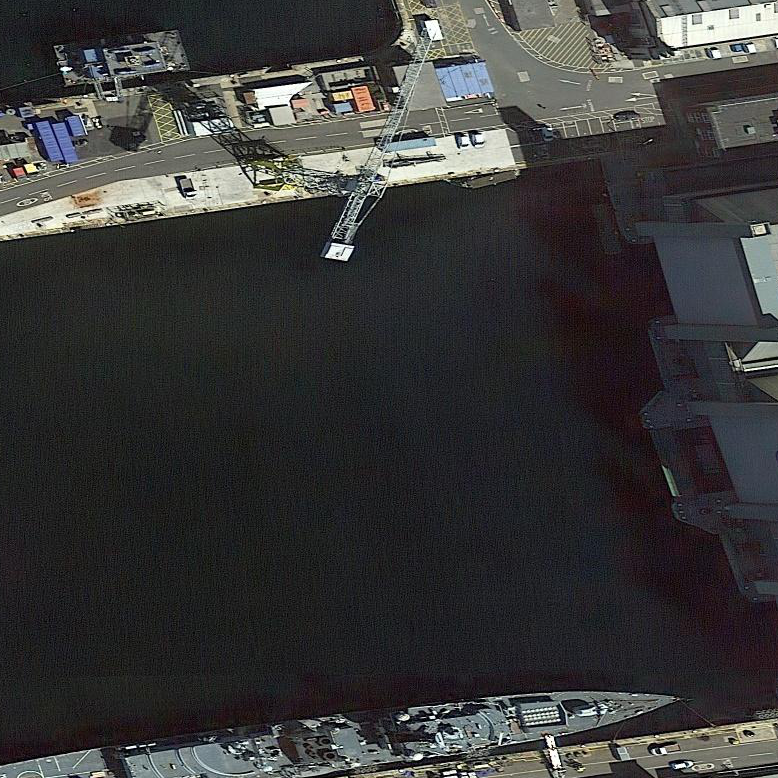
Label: Type_45_destroyer